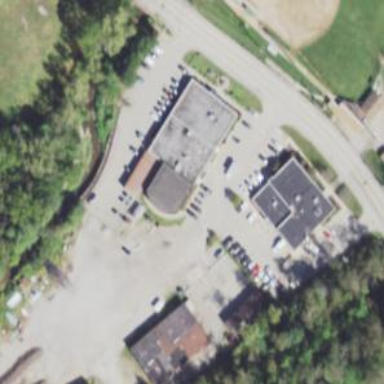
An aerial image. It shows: Police building.